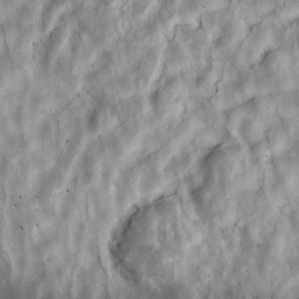
Label: non_frost